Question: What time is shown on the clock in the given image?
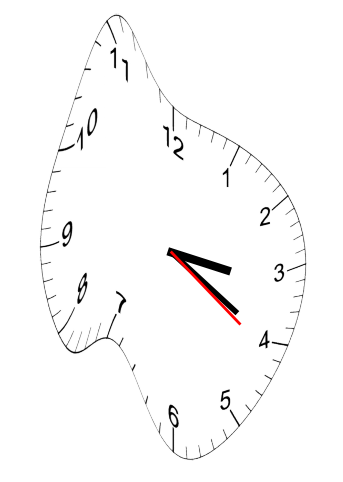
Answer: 03:20:21